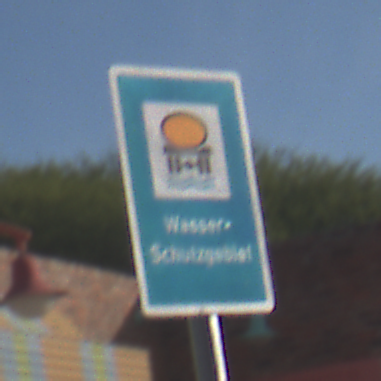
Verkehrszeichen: Wasserschutzgebiet
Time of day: MorningAfternoon
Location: Outdoor (Special)
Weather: PartlyCloudy
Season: NotSpecified
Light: Natural